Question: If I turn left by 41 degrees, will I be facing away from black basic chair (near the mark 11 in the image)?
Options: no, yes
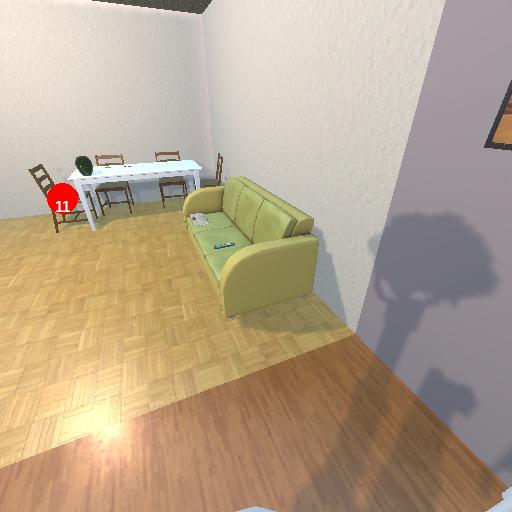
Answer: no